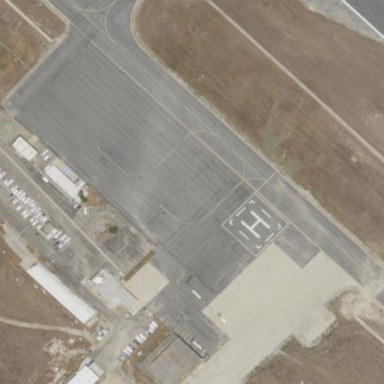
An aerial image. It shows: Apron at the airport.